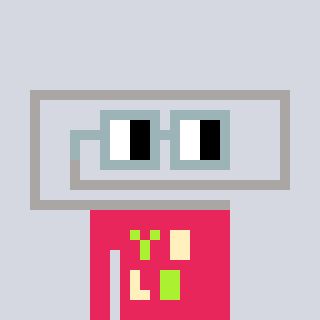
a pixel art character with square dark gray glasses, a paperclip-shaped head and a redpinkish-colored body on a cool background